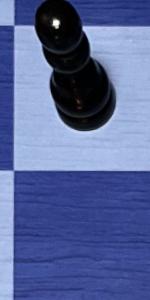
Label: Empty